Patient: sex F, age 54
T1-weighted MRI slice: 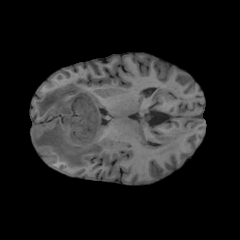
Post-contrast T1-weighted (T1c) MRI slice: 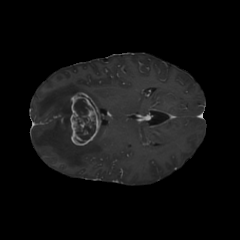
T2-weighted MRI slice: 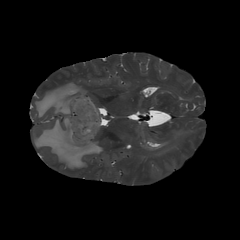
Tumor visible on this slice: yes
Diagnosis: Glioblastoma, IDH-wildtype
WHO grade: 4